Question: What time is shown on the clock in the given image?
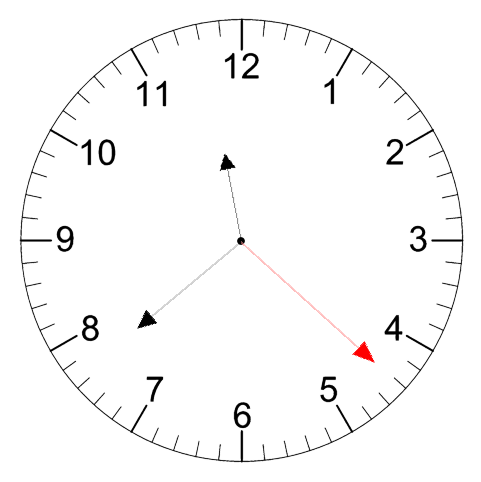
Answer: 11:38:22